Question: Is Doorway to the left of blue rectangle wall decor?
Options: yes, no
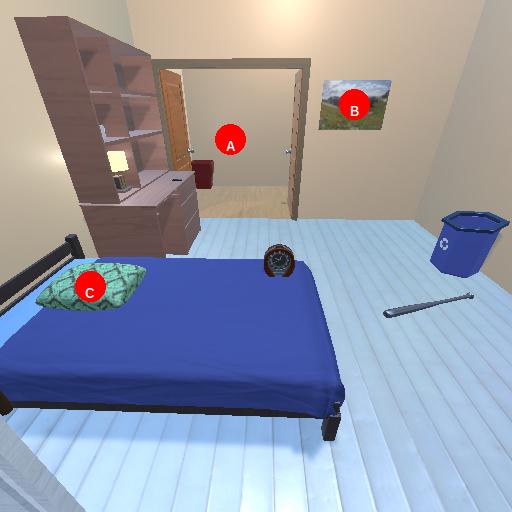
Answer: yes